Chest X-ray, PA view. Patient: 52 years old, sex M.
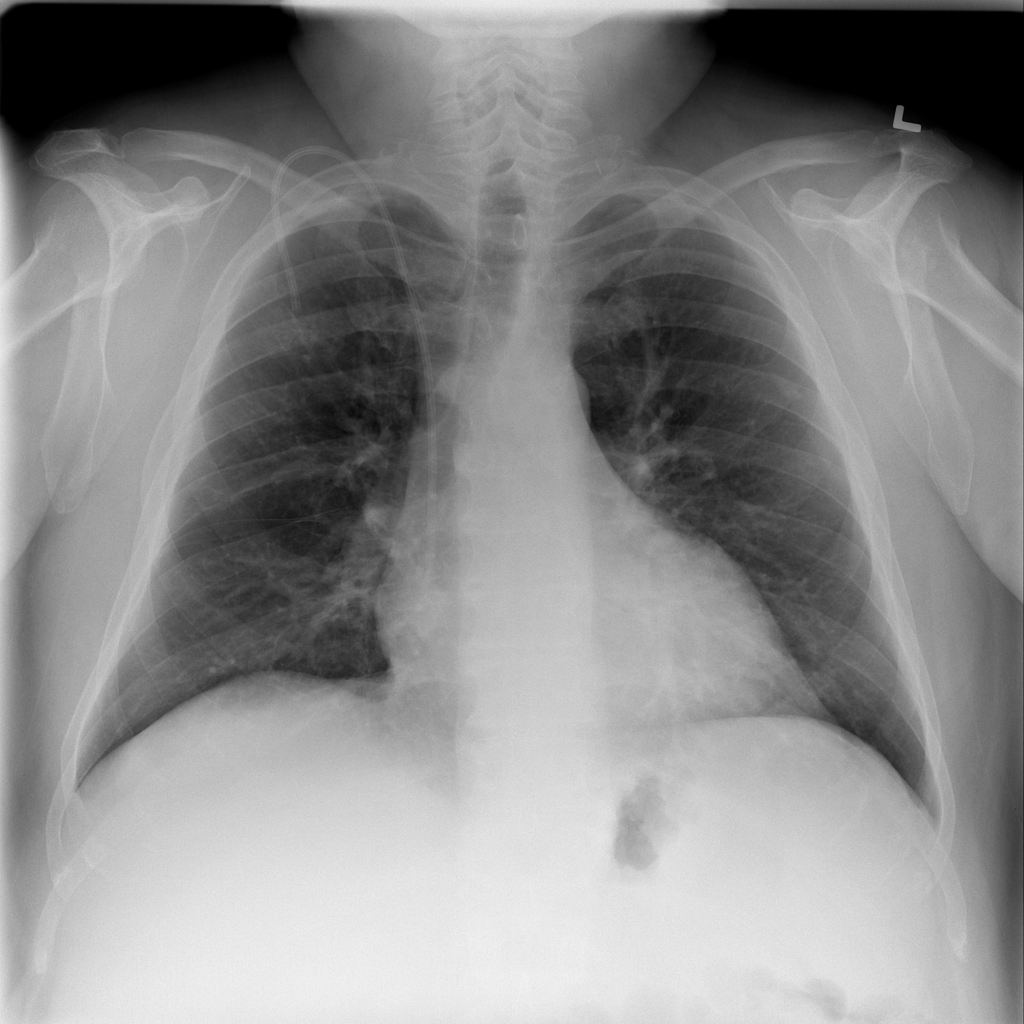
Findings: No Finding